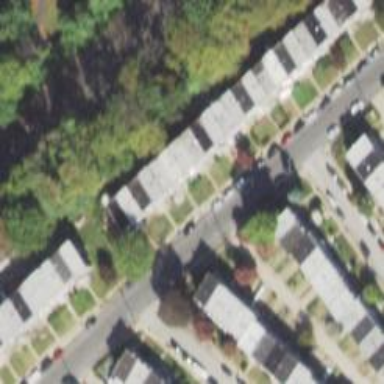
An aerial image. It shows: Alleyway designated as service road.